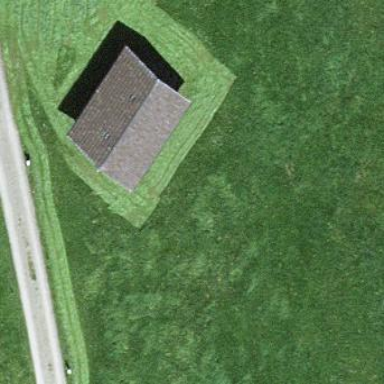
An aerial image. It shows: Shed building.